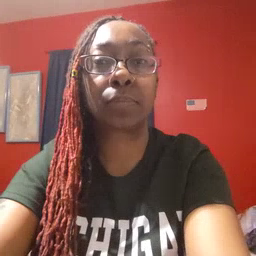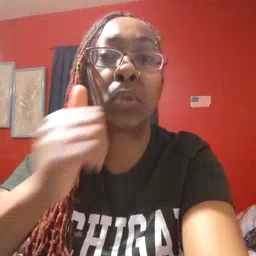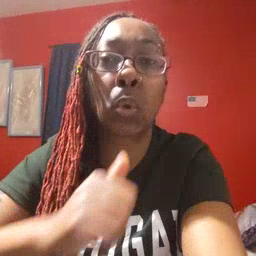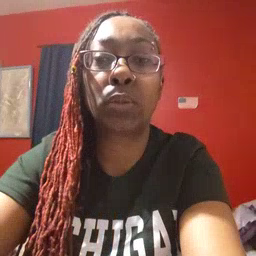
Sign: girl